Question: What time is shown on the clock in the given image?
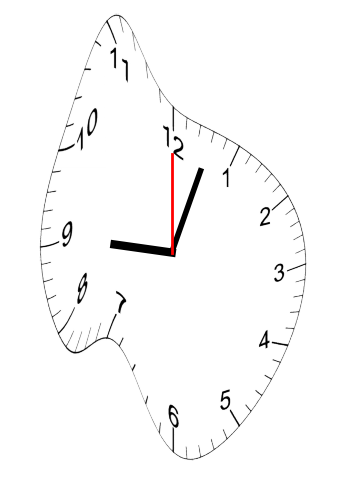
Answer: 09:03:00